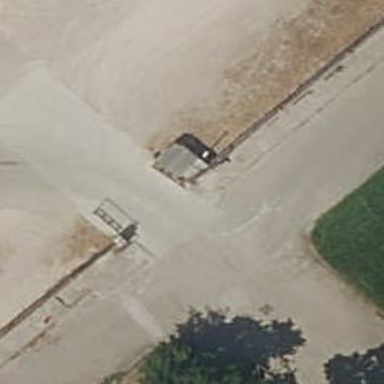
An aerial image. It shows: Gate.